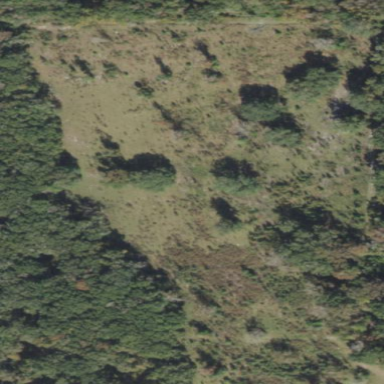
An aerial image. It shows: Area covered in scrub vegetation.